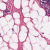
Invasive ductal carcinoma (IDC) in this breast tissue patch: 0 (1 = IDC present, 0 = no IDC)